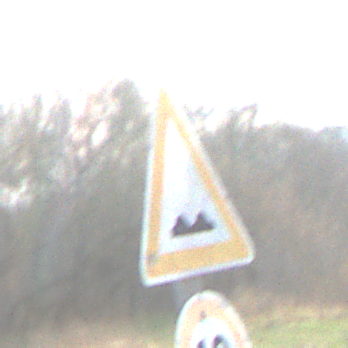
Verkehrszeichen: UnebeneFahrbahn
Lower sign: Geschwindigkeit10
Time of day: MorningAfternoon
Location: Outdoor (Nature)
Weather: PartlyCloudy
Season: NotSpecified
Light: Natural